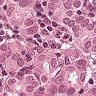
Metastatic tissue present: yes